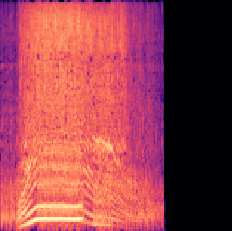
Sound class: Chainsaw